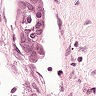
Metastatic tissue present: yes